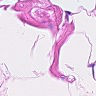
Metastatic tissue present: no